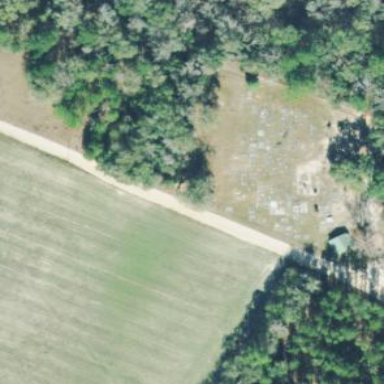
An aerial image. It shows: Cemetery.